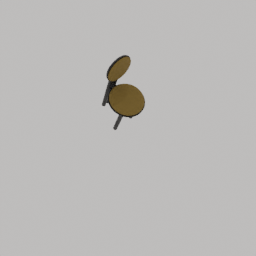
Label: furniture